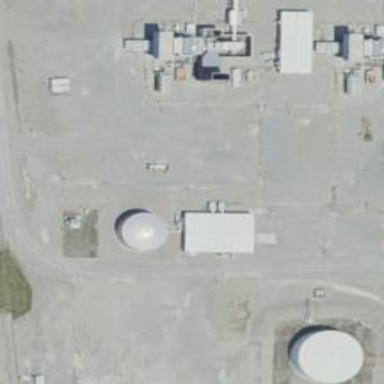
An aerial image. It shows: Storage tank that is man-made.